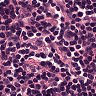
Metastatic tissue present: no